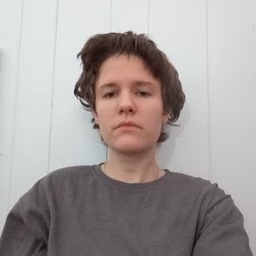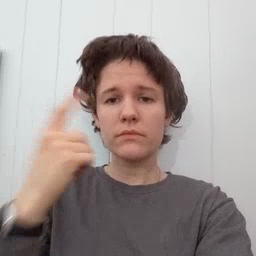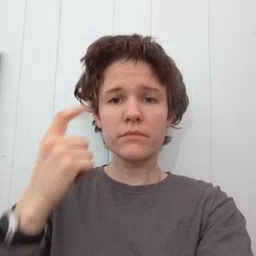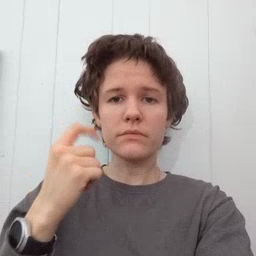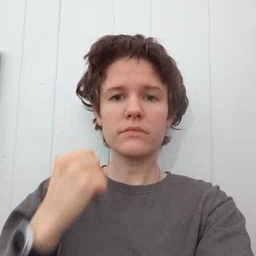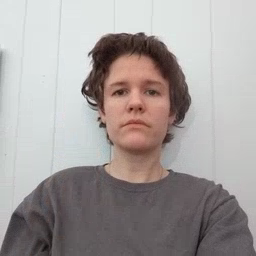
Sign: cry